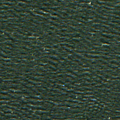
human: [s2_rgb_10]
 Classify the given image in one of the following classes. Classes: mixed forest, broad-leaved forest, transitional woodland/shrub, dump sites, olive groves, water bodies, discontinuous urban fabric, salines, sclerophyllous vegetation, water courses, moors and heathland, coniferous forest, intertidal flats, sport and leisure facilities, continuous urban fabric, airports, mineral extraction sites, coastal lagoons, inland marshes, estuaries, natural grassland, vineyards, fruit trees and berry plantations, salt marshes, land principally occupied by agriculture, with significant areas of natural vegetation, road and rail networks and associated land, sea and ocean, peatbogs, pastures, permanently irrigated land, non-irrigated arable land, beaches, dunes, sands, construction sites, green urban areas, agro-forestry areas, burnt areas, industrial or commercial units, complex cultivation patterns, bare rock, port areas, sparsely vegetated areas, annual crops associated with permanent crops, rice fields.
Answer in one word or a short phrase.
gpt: sea and ocean